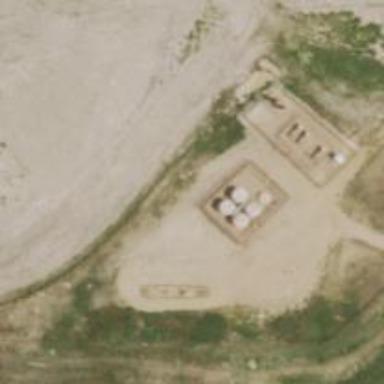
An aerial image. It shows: Storage tank with man-made structure.